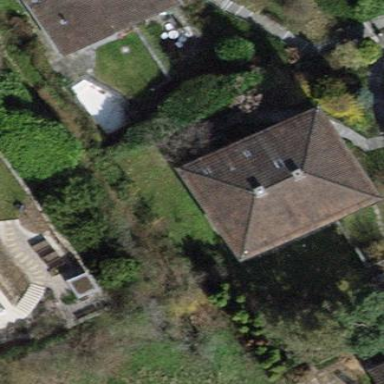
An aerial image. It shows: Detached building.